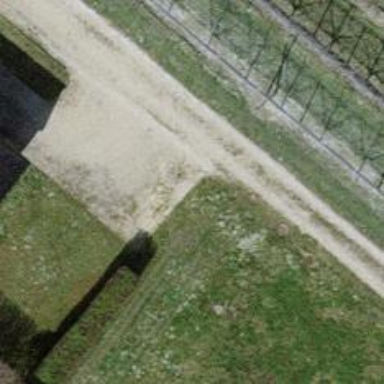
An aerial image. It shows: Agricultural track with grade1 quality surface.